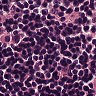
Metastatic tissue present: no